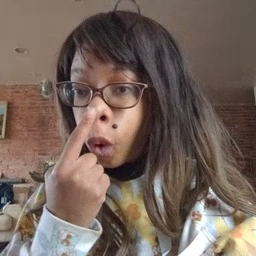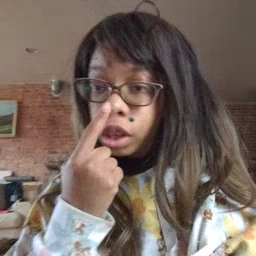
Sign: nose